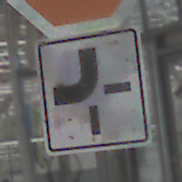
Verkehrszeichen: VerlaufVorfahrtsstrasse2
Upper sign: Stop
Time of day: Midday
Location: Roofed (Special)
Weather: Overcast
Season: NotSpecified
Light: Natural